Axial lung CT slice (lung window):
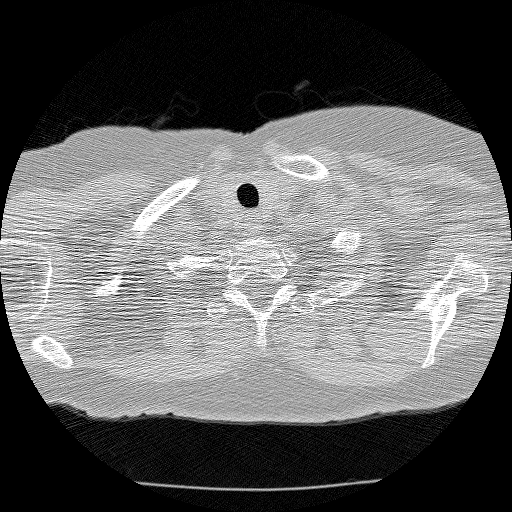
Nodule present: no